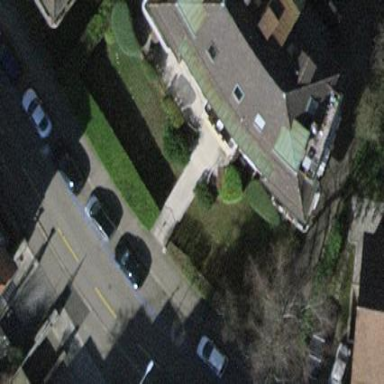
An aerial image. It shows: Parking lane designated for parking.